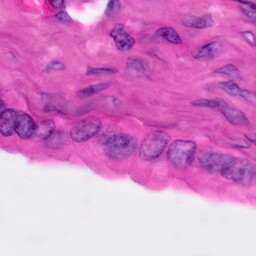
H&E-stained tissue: Pancreatic